Question: I'm using a DropDownList editor in grid cells. As I have a lot of columns in my project's grid, I'm using very small cell widths. Because of that, when I click on the cell to display the DropDownList, the selected cell's text gets trimmed/replaced with "" , other browsers remove maybe one last digit, but that's acceptable.
Here's a screenshot of the problem.

I also made a <URL>. Here's a code snippet for DropDownList custom cell editor:
'''
function renderDropDown(container, options) {
$('<input required name="' + options.field + '"/>')
.appendTo(container)
.kendoDropDownList({
dataTextField: "FilijalaKod",
dataValueField: "FilijalaId",
dataSource: filijale,
dataBound: function (e) {
var $dropDown = $(e.sender.element),
dataWidth = $dropDown.data("kendoDropDownList").list.width(),
listWidth = dataWidth + 20,
containerWidth = listWidth + 6;
// Set widths to the new values
$dropDown.data("kendoDropDownList").list.width(listWidth);
//$dropDown.closest(".k-widget").width(containerWidth);
}
});
}
'''
Is there a way to prevent this kind of behavior in Chrome? Maybe some custom CSS rule?
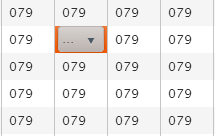
Answer: You might try defining the following style:
'''
#grid .k-dropdown-wrap span.k-input {
text-overflow : clip;
}
'''
Your JSFiddle modified here : <URL>